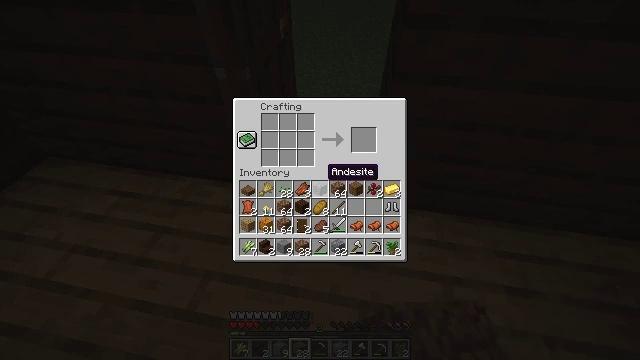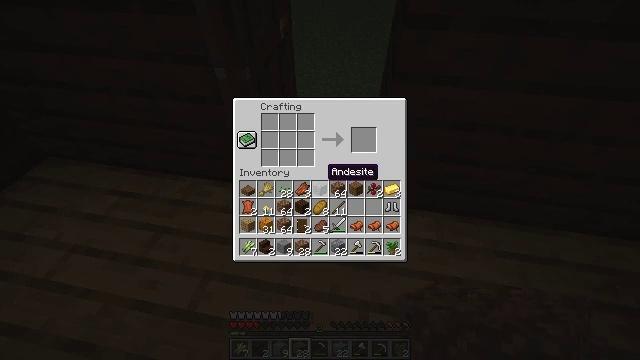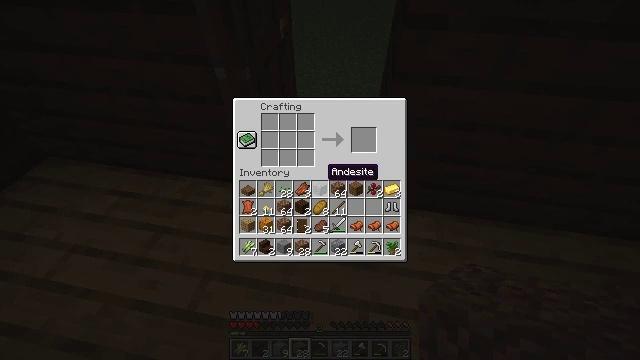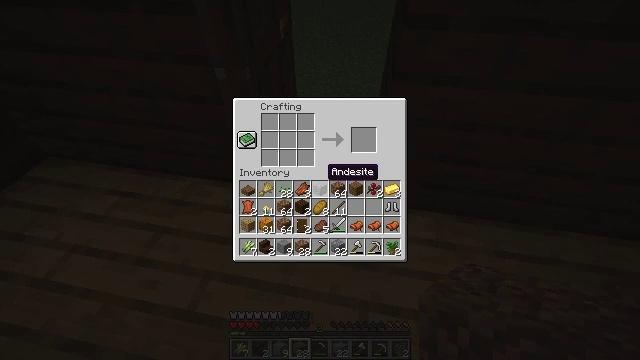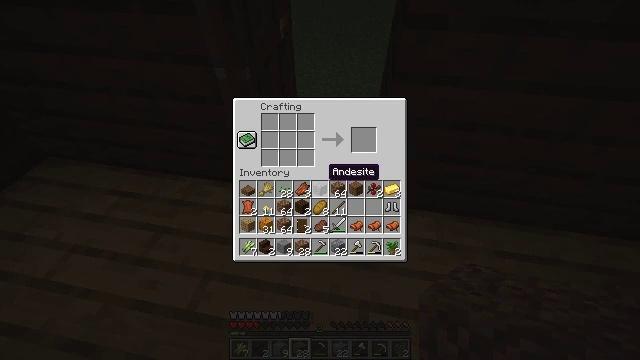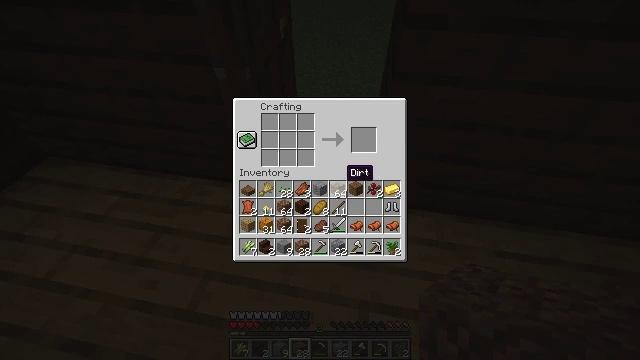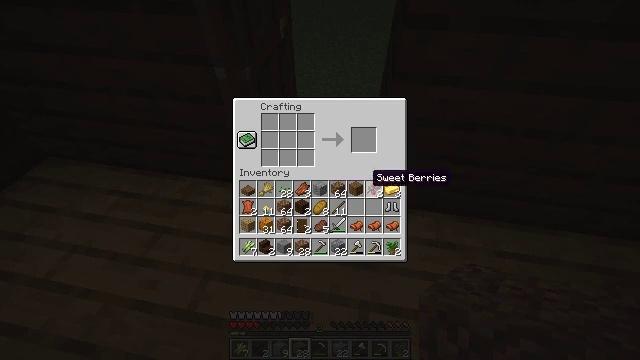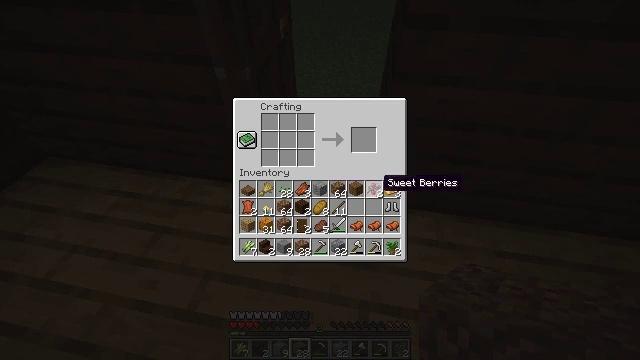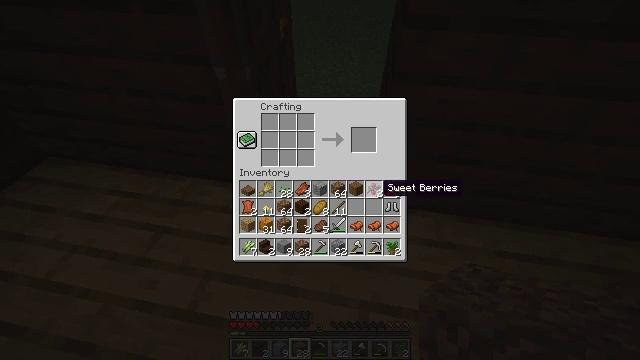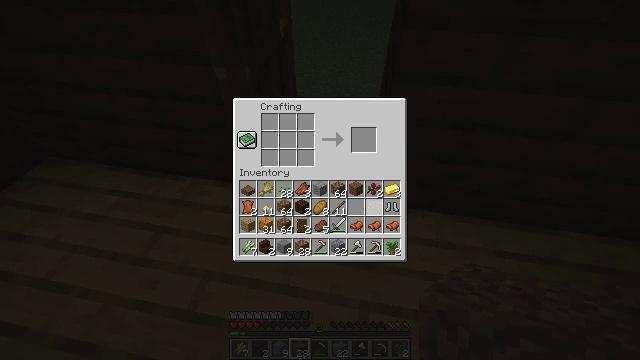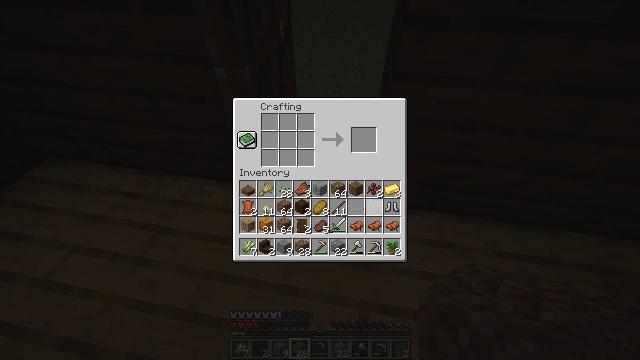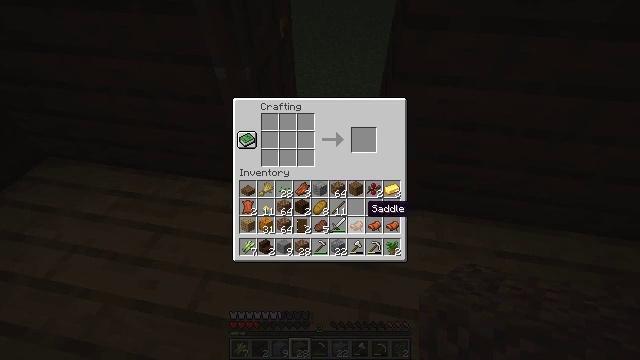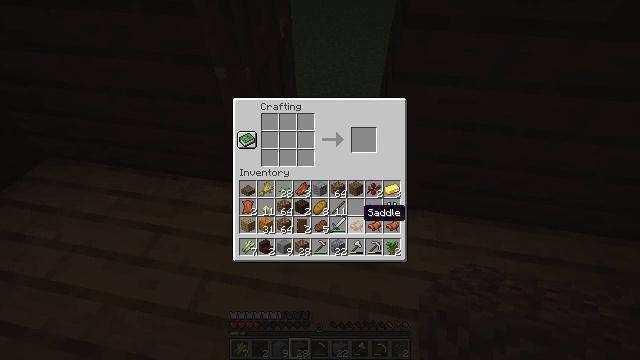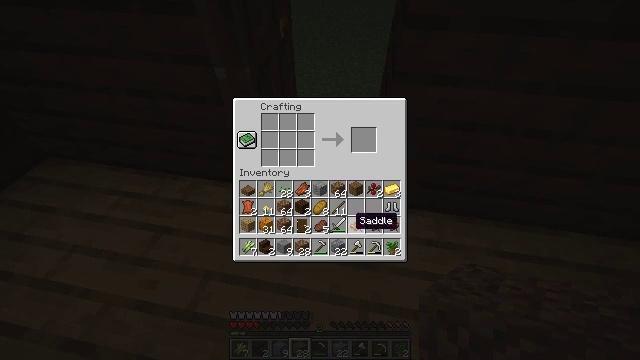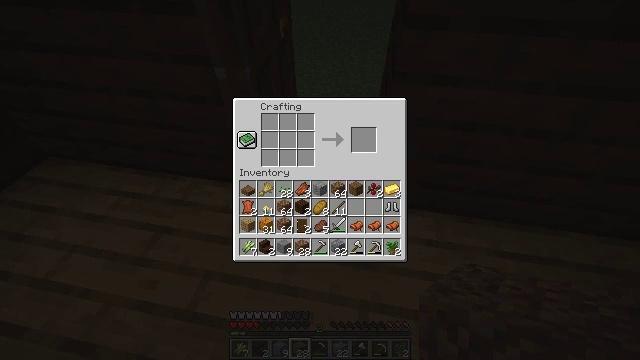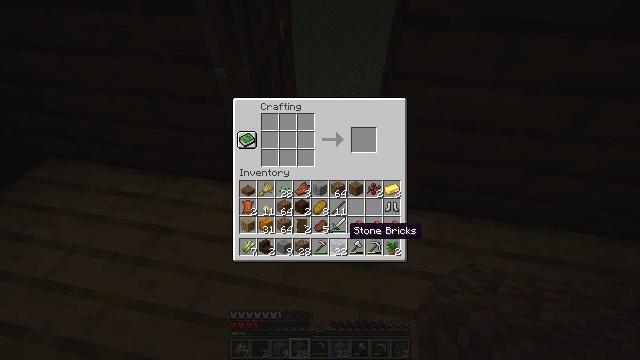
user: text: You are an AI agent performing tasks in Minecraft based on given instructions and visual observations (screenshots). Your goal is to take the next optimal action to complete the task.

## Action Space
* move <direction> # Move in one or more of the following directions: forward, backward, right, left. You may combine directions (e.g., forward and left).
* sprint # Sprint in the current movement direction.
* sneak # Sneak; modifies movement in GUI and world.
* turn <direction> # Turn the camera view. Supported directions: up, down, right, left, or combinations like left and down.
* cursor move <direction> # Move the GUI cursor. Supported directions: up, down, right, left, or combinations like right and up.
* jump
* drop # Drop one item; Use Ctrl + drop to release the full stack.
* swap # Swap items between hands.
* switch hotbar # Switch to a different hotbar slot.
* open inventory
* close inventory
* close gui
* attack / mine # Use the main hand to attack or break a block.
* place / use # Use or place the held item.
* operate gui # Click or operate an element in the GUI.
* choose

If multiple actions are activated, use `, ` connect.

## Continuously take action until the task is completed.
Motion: motion action
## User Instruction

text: Open the crafting table to make stone bricks.
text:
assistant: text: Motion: no_op
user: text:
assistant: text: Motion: no_op
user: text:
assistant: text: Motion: no_op
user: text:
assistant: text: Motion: no_op
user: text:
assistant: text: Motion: cursor move right
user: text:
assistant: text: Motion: cursor move right
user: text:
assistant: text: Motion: cursor move right
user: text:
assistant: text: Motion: no_op
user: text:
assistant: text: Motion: no_op
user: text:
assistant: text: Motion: cursor move left and down
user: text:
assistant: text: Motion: no_op
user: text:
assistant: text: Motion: no_op
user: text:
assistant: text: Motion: cursor move left and down
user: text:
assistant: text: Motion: no_op
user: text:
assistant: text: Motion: no_op
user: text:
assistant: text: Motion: no_op
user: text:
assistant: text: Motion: no_op
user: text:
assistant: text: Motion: no_op
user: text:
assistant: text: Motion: no_op
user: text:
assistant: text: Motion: no_op
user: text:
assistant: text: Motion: cursor move up
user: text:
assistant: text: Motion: cursor move left and up
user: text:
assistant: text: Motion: cursor move up
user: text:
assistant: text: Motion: cursor move up
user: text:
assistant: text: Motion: no_op
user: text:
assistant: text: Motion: no_op
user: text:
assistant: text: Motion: no_op
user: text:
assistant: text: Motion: cursor move down
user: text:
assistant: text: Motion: no_op
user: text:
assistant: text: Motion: cursor move down